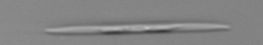
Label: pennate_Pseudo-nitzschia